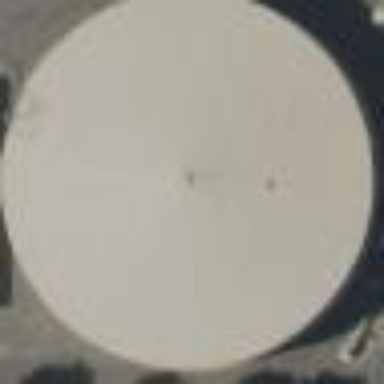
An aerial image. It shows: Storage tank building.